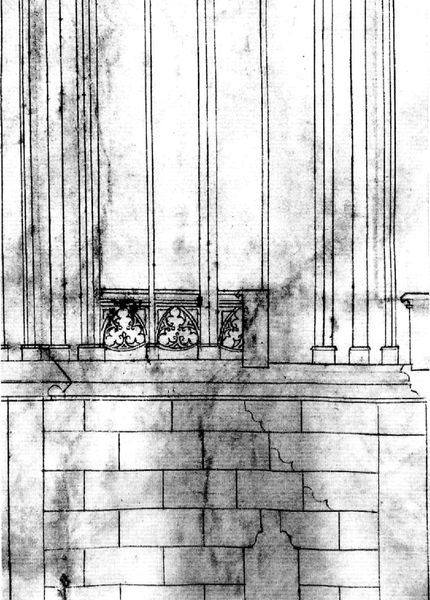
Titel: Kölner Dom St. Peter und Maria
Standort: Köln, Dom (EU - D - NRW)
Schlagwörter: weiß, fenster, schwarz, skizze, säule, säulen, zeichnung, gebäude, ornament, sockel, stein, steine, brüstung, ansicht, fassade, risse, mauer, ziegel, grafik, linien, geländer, fugen, schwarzweiss, strich, entwurf, gesims, maßwerk, dreipass, gotik, vertikale, senkrechte, mittelalter, fassade detail